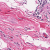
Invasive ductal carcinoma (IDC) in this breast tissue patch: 0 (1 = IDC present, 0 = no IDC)